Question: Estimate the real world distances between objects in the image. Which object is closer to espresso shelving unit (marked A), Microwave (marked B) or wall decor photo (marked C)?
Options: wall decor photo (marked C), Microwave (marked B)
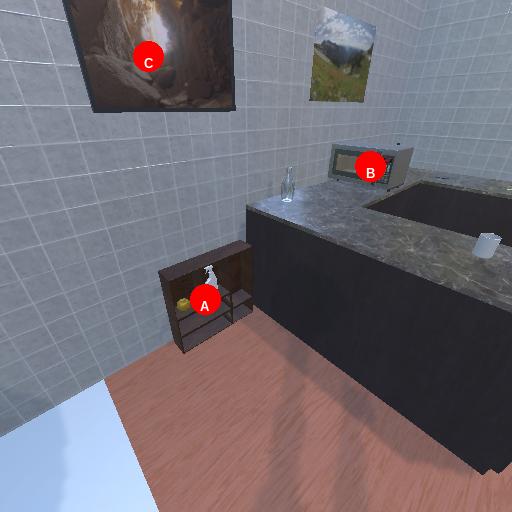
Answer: wall decor photo (marked C)